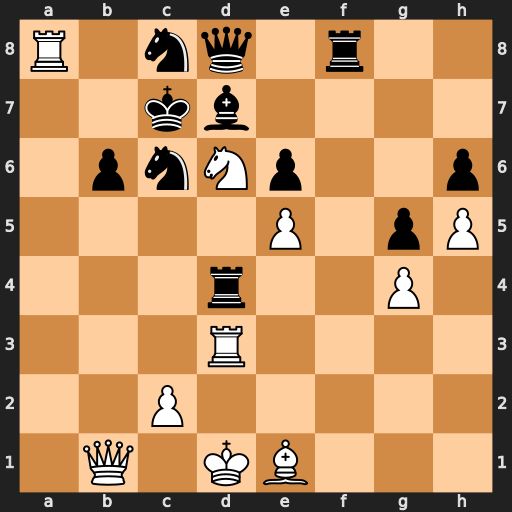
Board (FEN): R1nq1r2/2kb4/1pnNp2p/4P1pP/3r2P1/3R4/2P5/1Q1KB3
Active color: w
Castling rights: -
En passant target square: -
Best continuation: Rxd4 Nxd4 Qa2 Bc6 Rxc8+